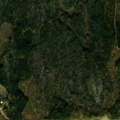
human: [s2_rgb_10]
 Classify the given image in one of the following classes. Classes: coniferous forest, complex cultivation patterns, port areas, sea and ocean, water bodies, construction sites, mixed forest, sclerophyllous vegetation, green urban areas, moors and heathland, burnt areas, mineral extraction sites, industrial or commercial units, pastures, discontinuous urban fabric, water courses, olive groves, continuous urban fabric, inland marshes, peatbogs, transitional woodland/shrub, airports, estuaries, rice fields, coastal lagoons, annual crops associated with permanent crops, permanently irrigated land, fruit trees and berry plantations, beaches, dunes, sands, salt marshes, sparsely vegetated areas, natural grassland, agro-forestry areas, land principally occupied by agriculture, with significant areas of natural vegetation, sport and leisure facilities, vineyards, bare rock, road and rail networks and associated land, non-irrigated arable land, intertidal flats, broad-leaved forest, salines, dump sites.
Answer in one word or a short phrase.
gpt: non-irrigated arable land, coniferous forest, mixed forest